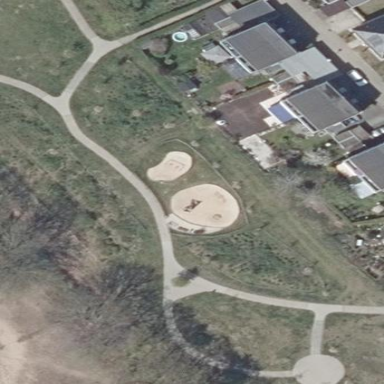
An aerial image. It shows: Playground with sandy surface. The playground has playful theme.